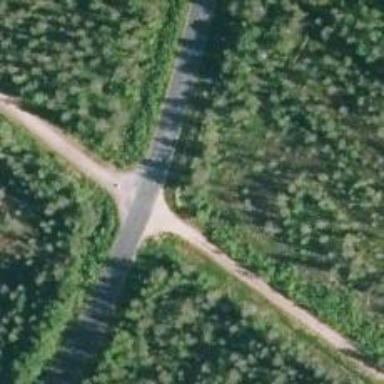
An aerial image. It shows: Unclassified road.